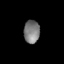
Tissue: skin
Cell type: Others
Senescence score: 0.7511
Nuclear area (px): 357
Mean DAPI intensity: 123.51